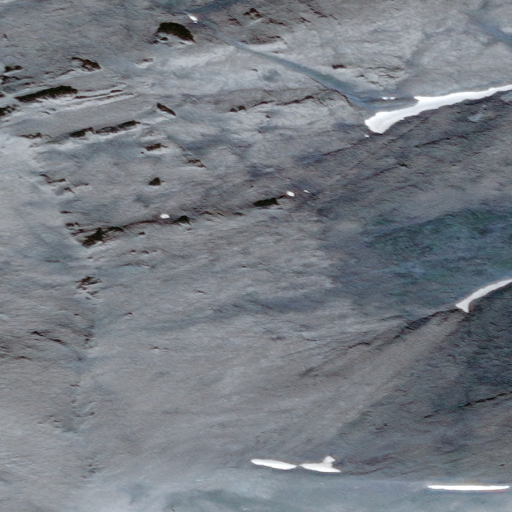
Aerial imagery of mountains in Alaska named Lime Hills containing only unknown